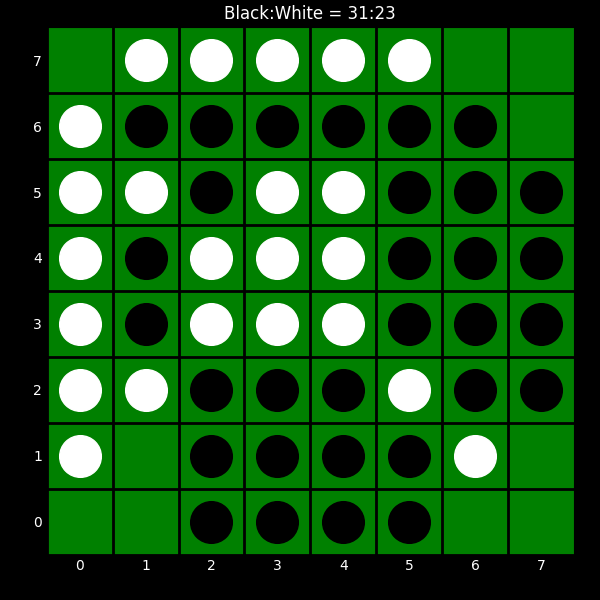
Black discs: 31
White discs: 23